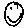
Label: smiley face